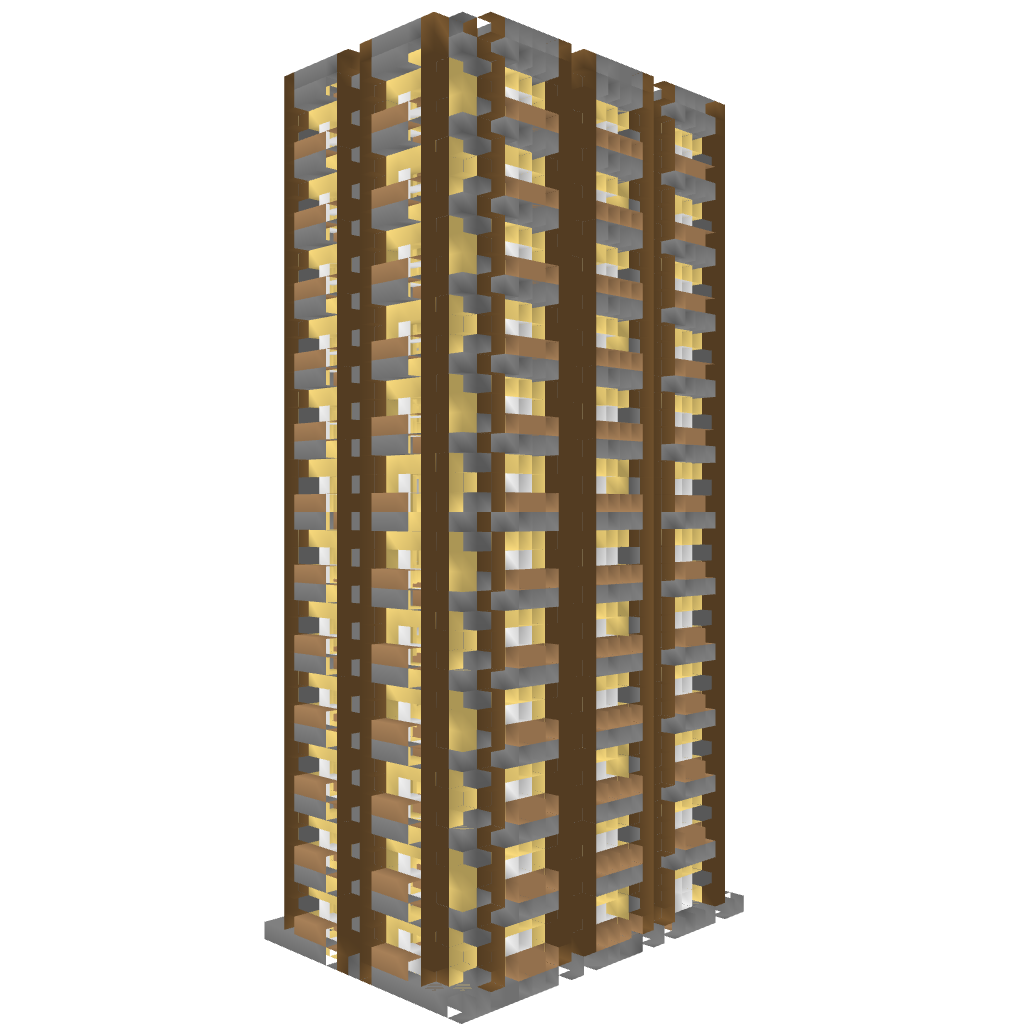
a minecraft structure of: Modern Skyscraper #1 bad low quality